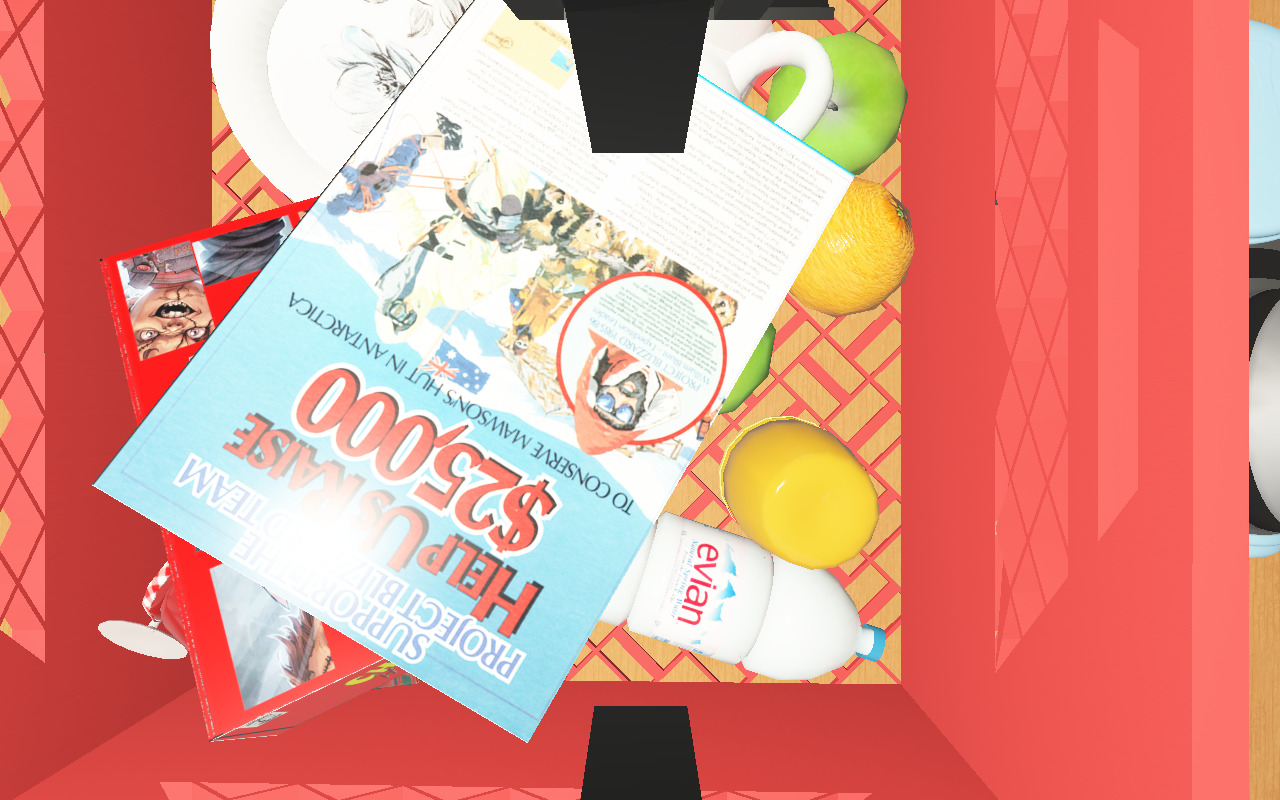
Objects in the scene:
water bottle
apple
apple
orange
orange
wineglass
jam jar
cereal box